【题型】解答题　【知识点】平面几何　【难度】easy
如图，平行四边形 \(ABCD\) 中，已知 \(AD=1\)，\(AB=2\)，对角线 \(BD=2\)，求对角线 \(AC\) 的长。

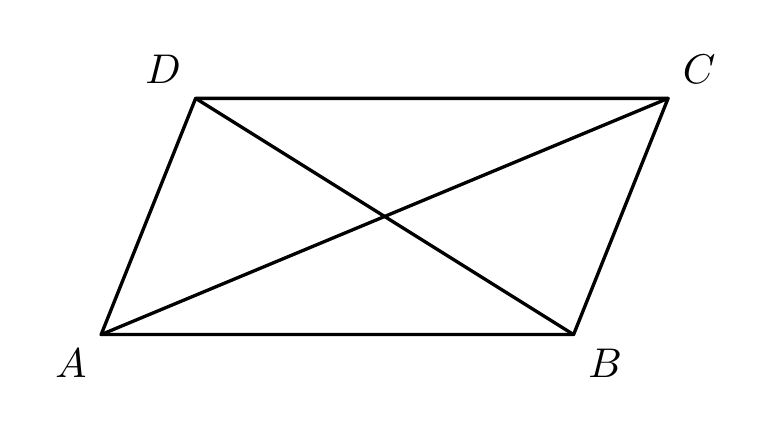
【解答】
\noindent
【答案】\(\boldsymbol{AC = \sqrt{6}}\)

\noindent
【分析】设 \(\overrightarrow{AD} = \vec{a}\)，\(\overrightarrow{AB} = \vec{b}\)，利用 \(|\overrightarrow{BD}| = |\vec{a} - \vec{b}| = 2\) 求出 \(\vec{a} \cdot \vec{b} = \frac{1}{2}\)，再利用 \(|\overrightarrow{AC}|^2 = |\vec{a} + \vec{b}|^2\) 计算即得。

\noindent
【详解】设 \(\overrightarrow{AD} = \vec{a}\)，\(\overrightarrow{AB} = \vec{b}\)，则 \(\overrightarrow{BD} = \vec{a} - \vec{b}\)，\(\overrightarrow{AC} = \vec{a} + \vec{b}\)，
而
\[
|\overrightarrow{BD}| = |\vec{a} - \vec{b}| = \sqrt{\vec{a}^2 - 2\vec{a} \cdot \vec{b} + \vec{b}^2} = \sqrt{5 - 2\vec{a} \cdot \vec{b}} = 2,
\]
所以 \(5 - 2\vec{a} \cdot \vec{b} = 4\)，所以 \(\vec{a} \cdot \vec{b} = \frac{1}{2}\)，

又
\[
|\overrightarrow{AC}|^2 = |\vec{a} + \vec{b}|^2 = \vec{a}^2 + 2\vec{a} \cdot \vec{b} + \vec{b}^2 = 5 + 2\vec{a} \cdot \vec{b} = 6,
\]
所以 \(|\overrightarrow{AC}| = \sqrt{6}\)，
即 \(AC = \sqrt{6}\)。